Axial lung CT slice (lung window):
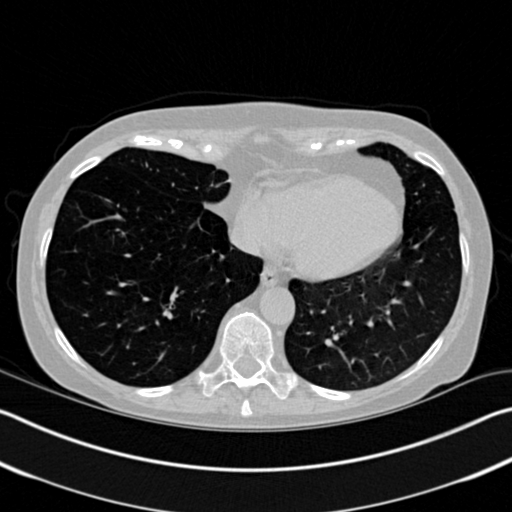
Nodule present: no